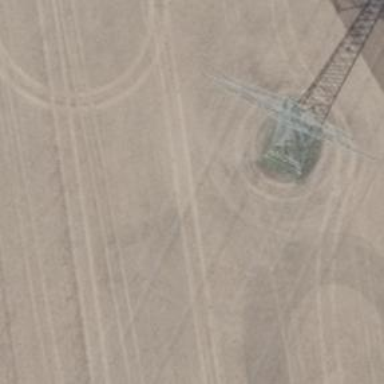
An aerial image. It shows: Power tower.